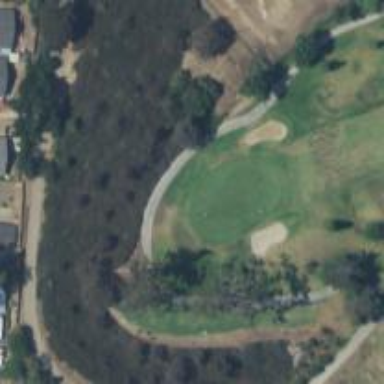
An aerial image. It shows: Golf hole.